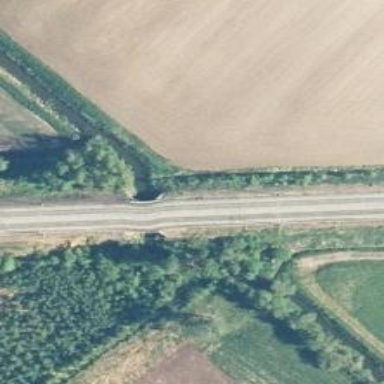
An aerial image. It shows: Bridge over railway with continuous electrified contact line.